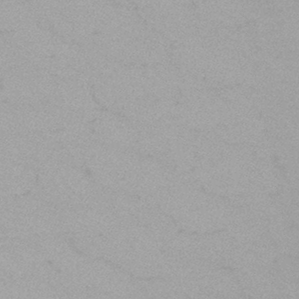
Label: frost